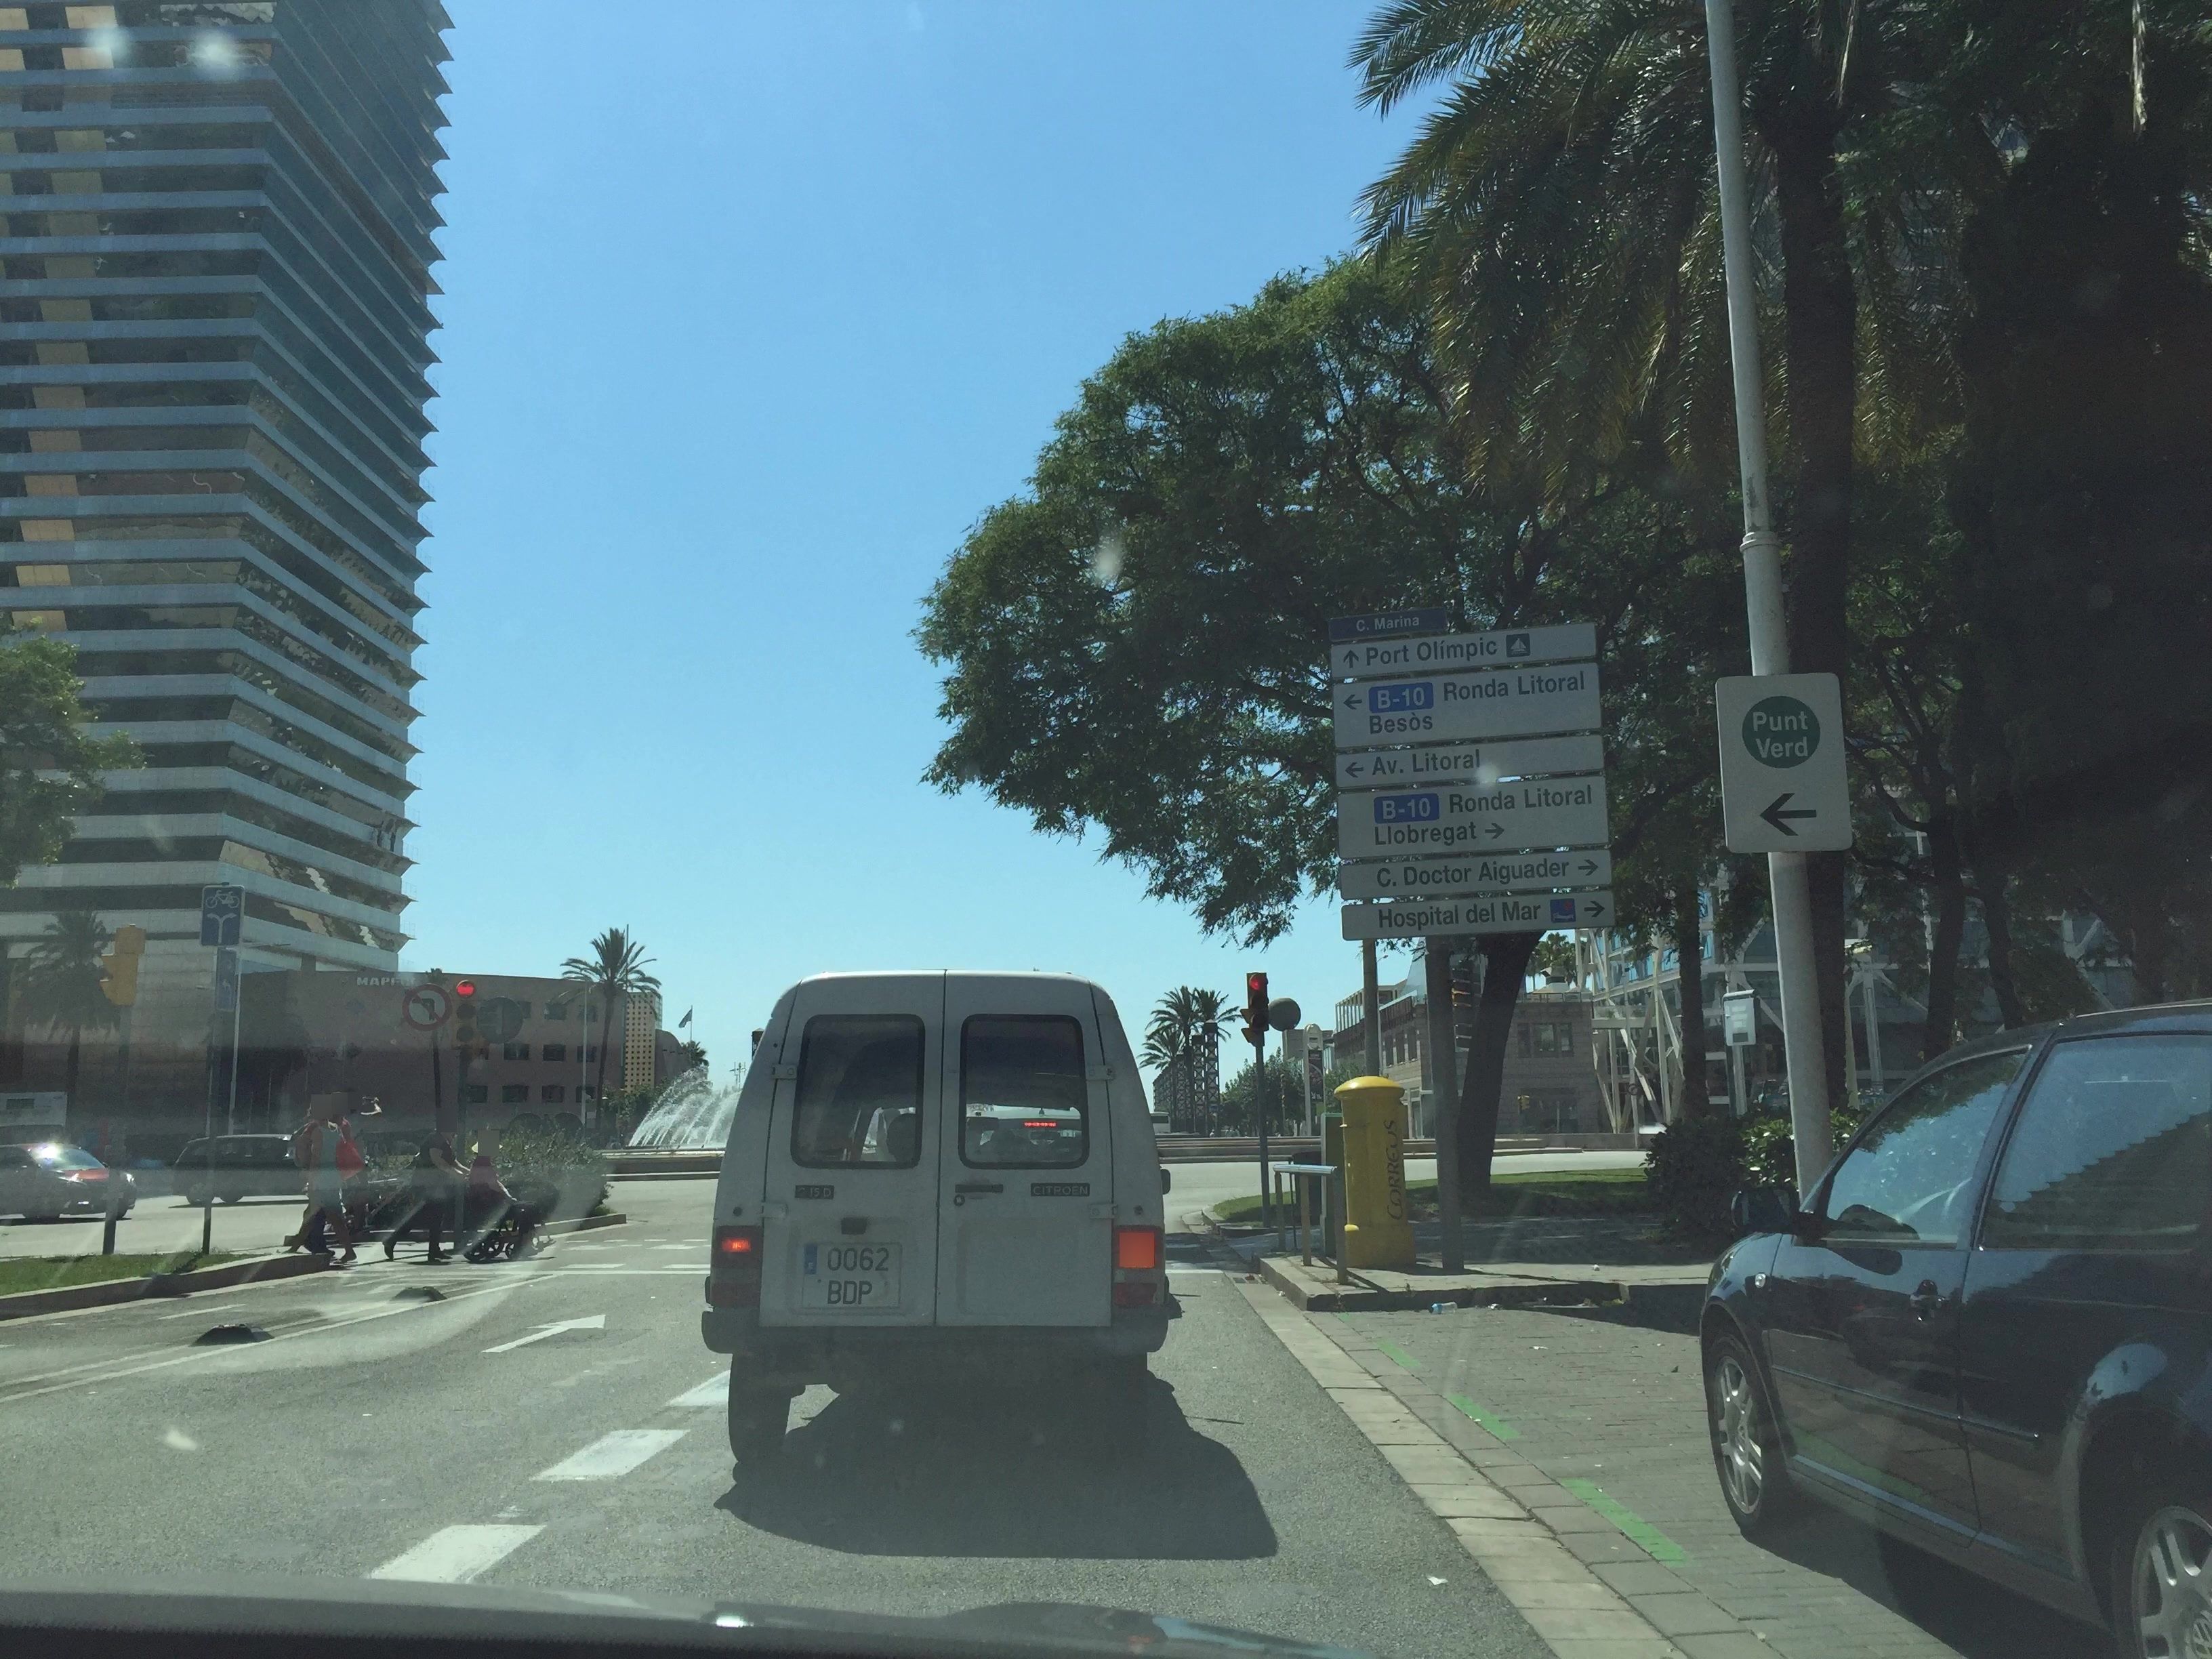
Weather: clear
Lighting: day
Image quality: good
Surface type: driving surface
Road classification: tertiary
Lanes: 2
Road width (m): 5
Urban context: urban centre
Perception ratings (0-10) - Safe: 4.64, Lively: 8.62, Beautiful: 3.05, Boring: 4.58, Depressing: 6.64, Wealthy: 7.47